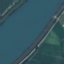
Label: River